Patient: sex F, age 62
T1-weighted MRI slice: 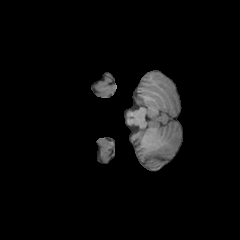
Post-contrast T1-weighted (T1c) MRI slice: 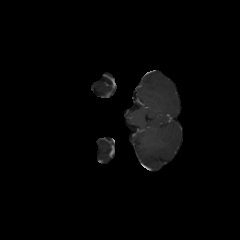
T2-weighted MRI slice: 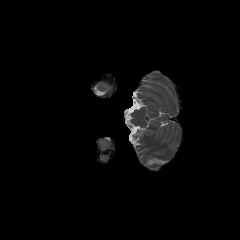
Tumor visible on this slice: no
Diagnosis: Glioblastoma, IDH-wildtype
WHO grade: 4